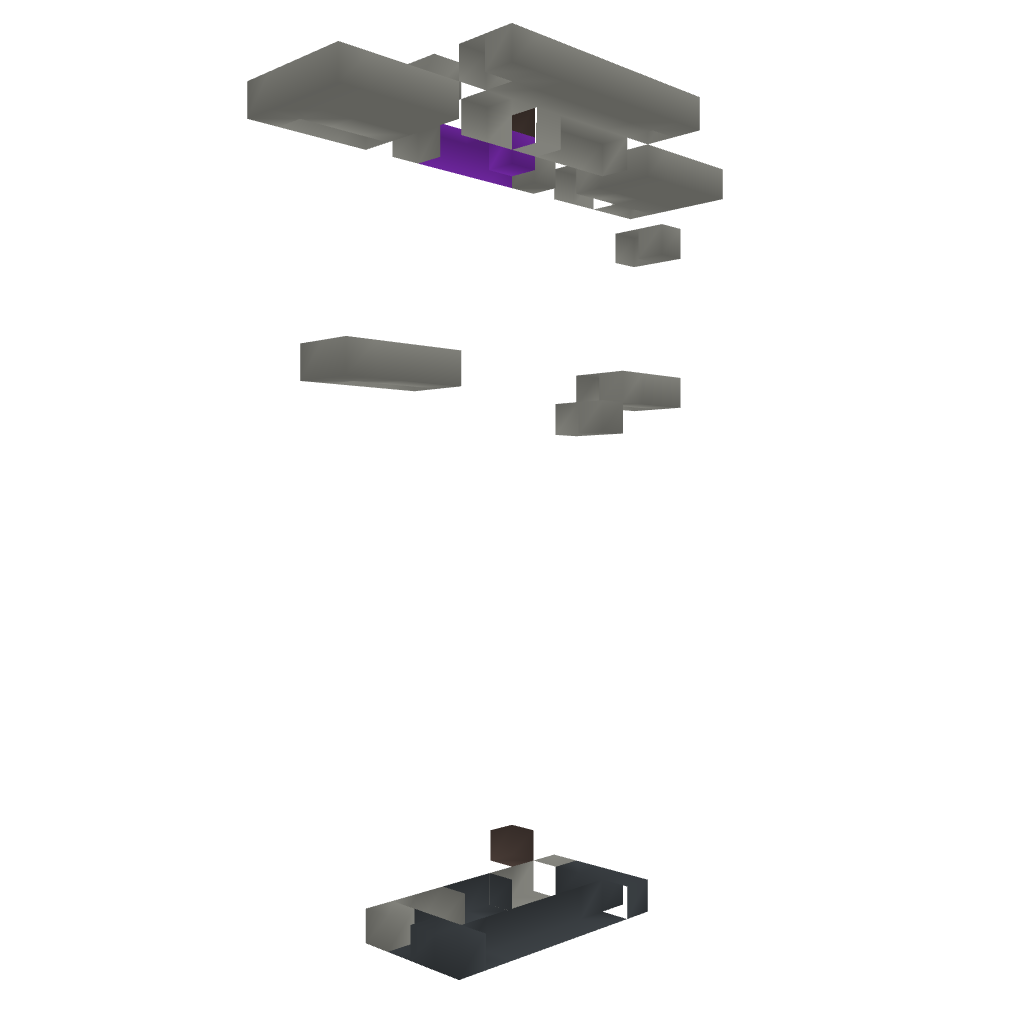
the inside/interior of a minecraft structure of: Persian Statue